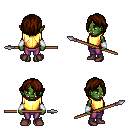
a pixel art fantasy rpg character, female body template, orc, green skin, gold chest armor, magenta pants, brown bangs hairstyle, white cloth bracers, maroon shoes, spear, four views (front, back, left, right), 2x2 character sprite sheet, small pixel art, hard edges, no anti-aliasing